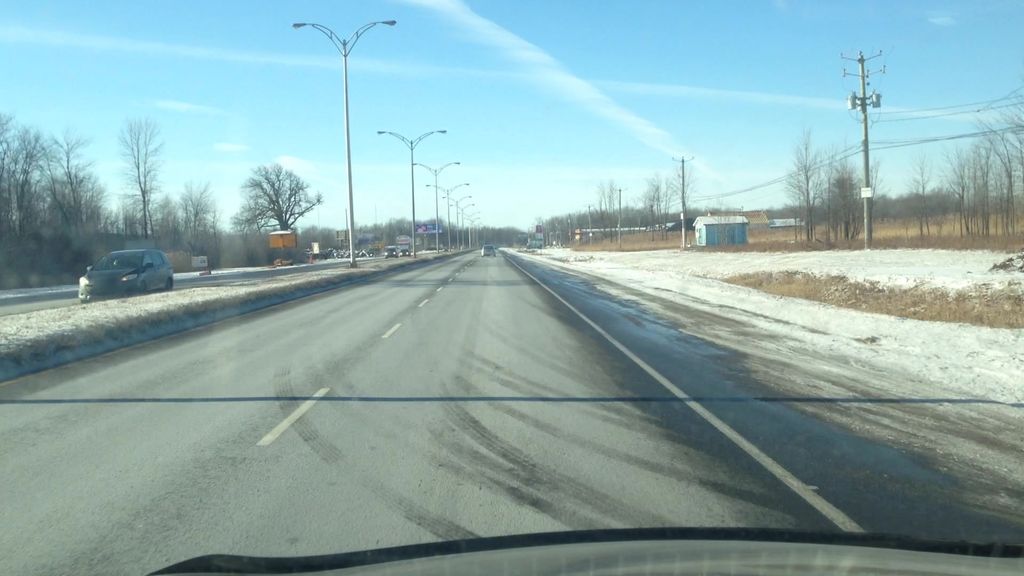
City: montreal